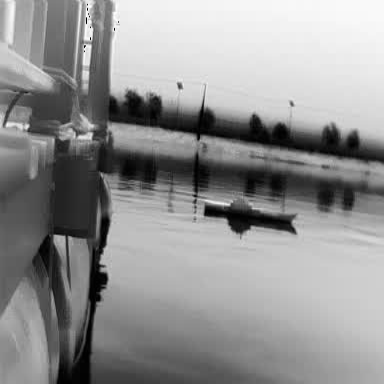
There is a warship in the infrared image.